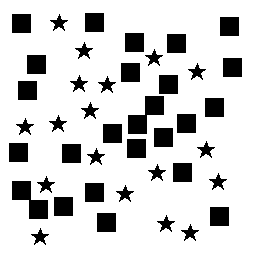
Squares: 26
Triangles: 0
Stars: 18
Total shapes: 44